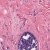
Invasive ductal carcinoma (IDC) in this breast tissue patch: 1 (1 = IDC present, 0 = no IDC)